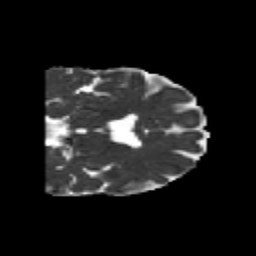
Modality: MD
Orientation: coronal
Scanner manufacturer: siemens
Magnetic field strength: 3 T
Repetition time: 6.8 s
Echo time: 0.093 s